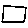
Label: square